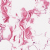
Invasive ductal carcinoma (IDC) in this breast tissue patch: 0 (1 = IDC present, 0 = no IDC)